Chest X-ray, PA view. Patient: 39 years old, sex M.
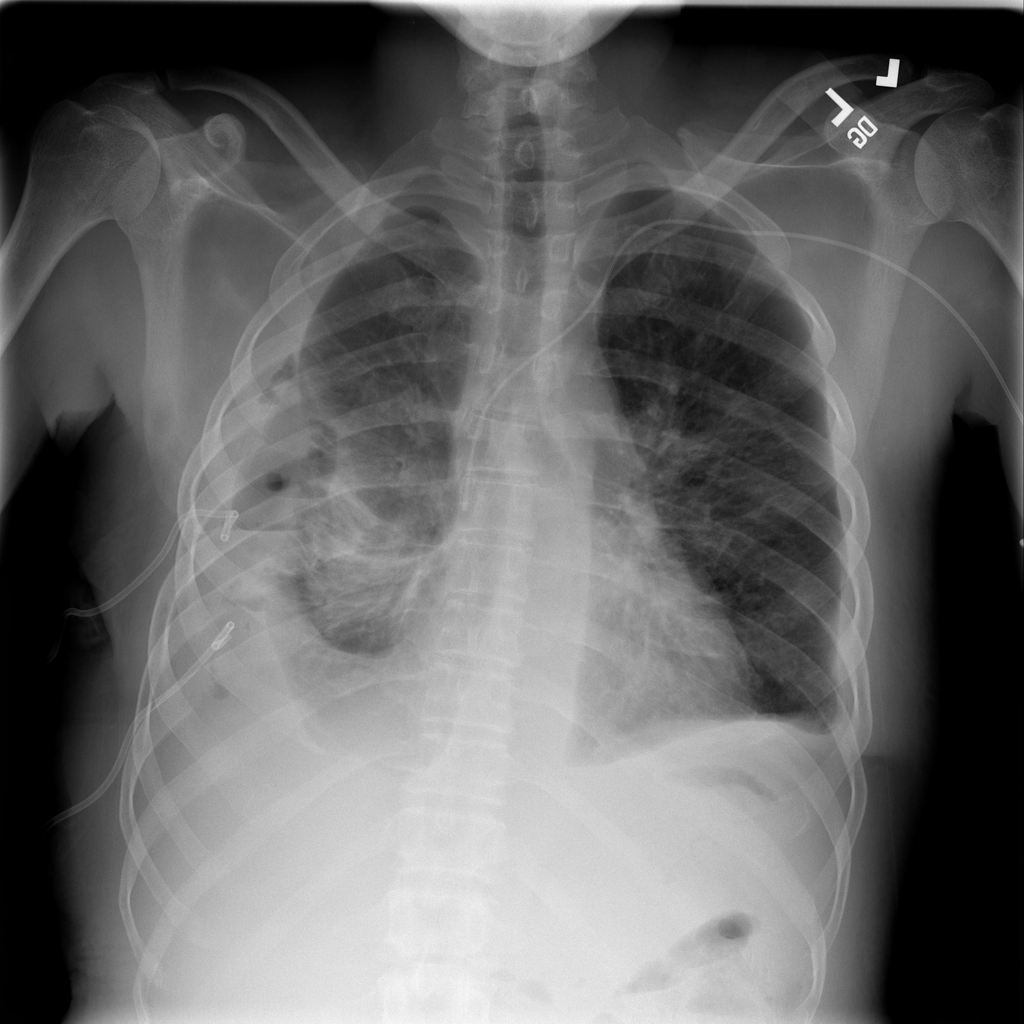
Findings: Effusion